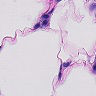
Metastatic tissue present: no